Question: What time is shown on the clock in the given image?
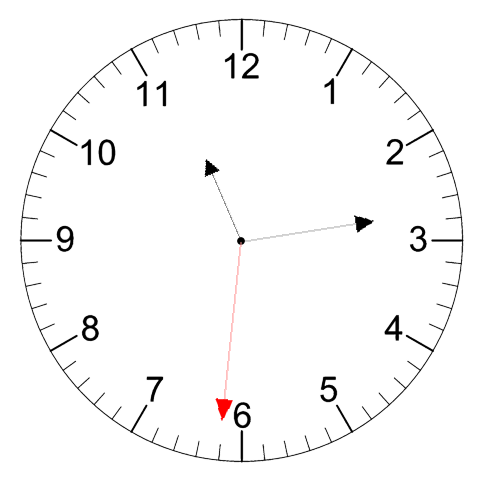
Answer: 11:13:31